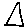
Label: triangle